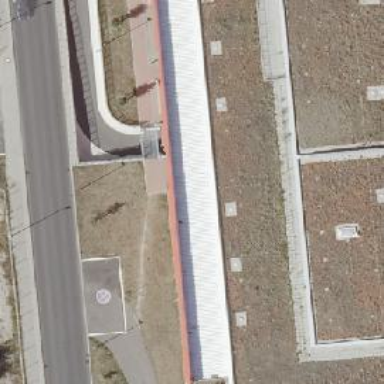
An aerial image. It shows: Parking entrance.